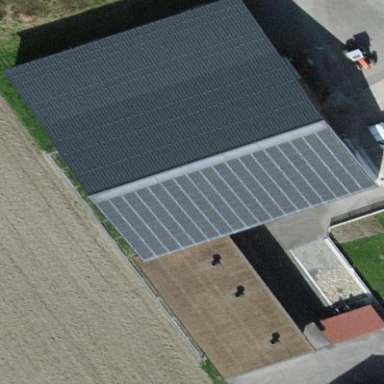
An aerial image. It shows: Gabled roof on farm auxiliary building.